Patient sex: M
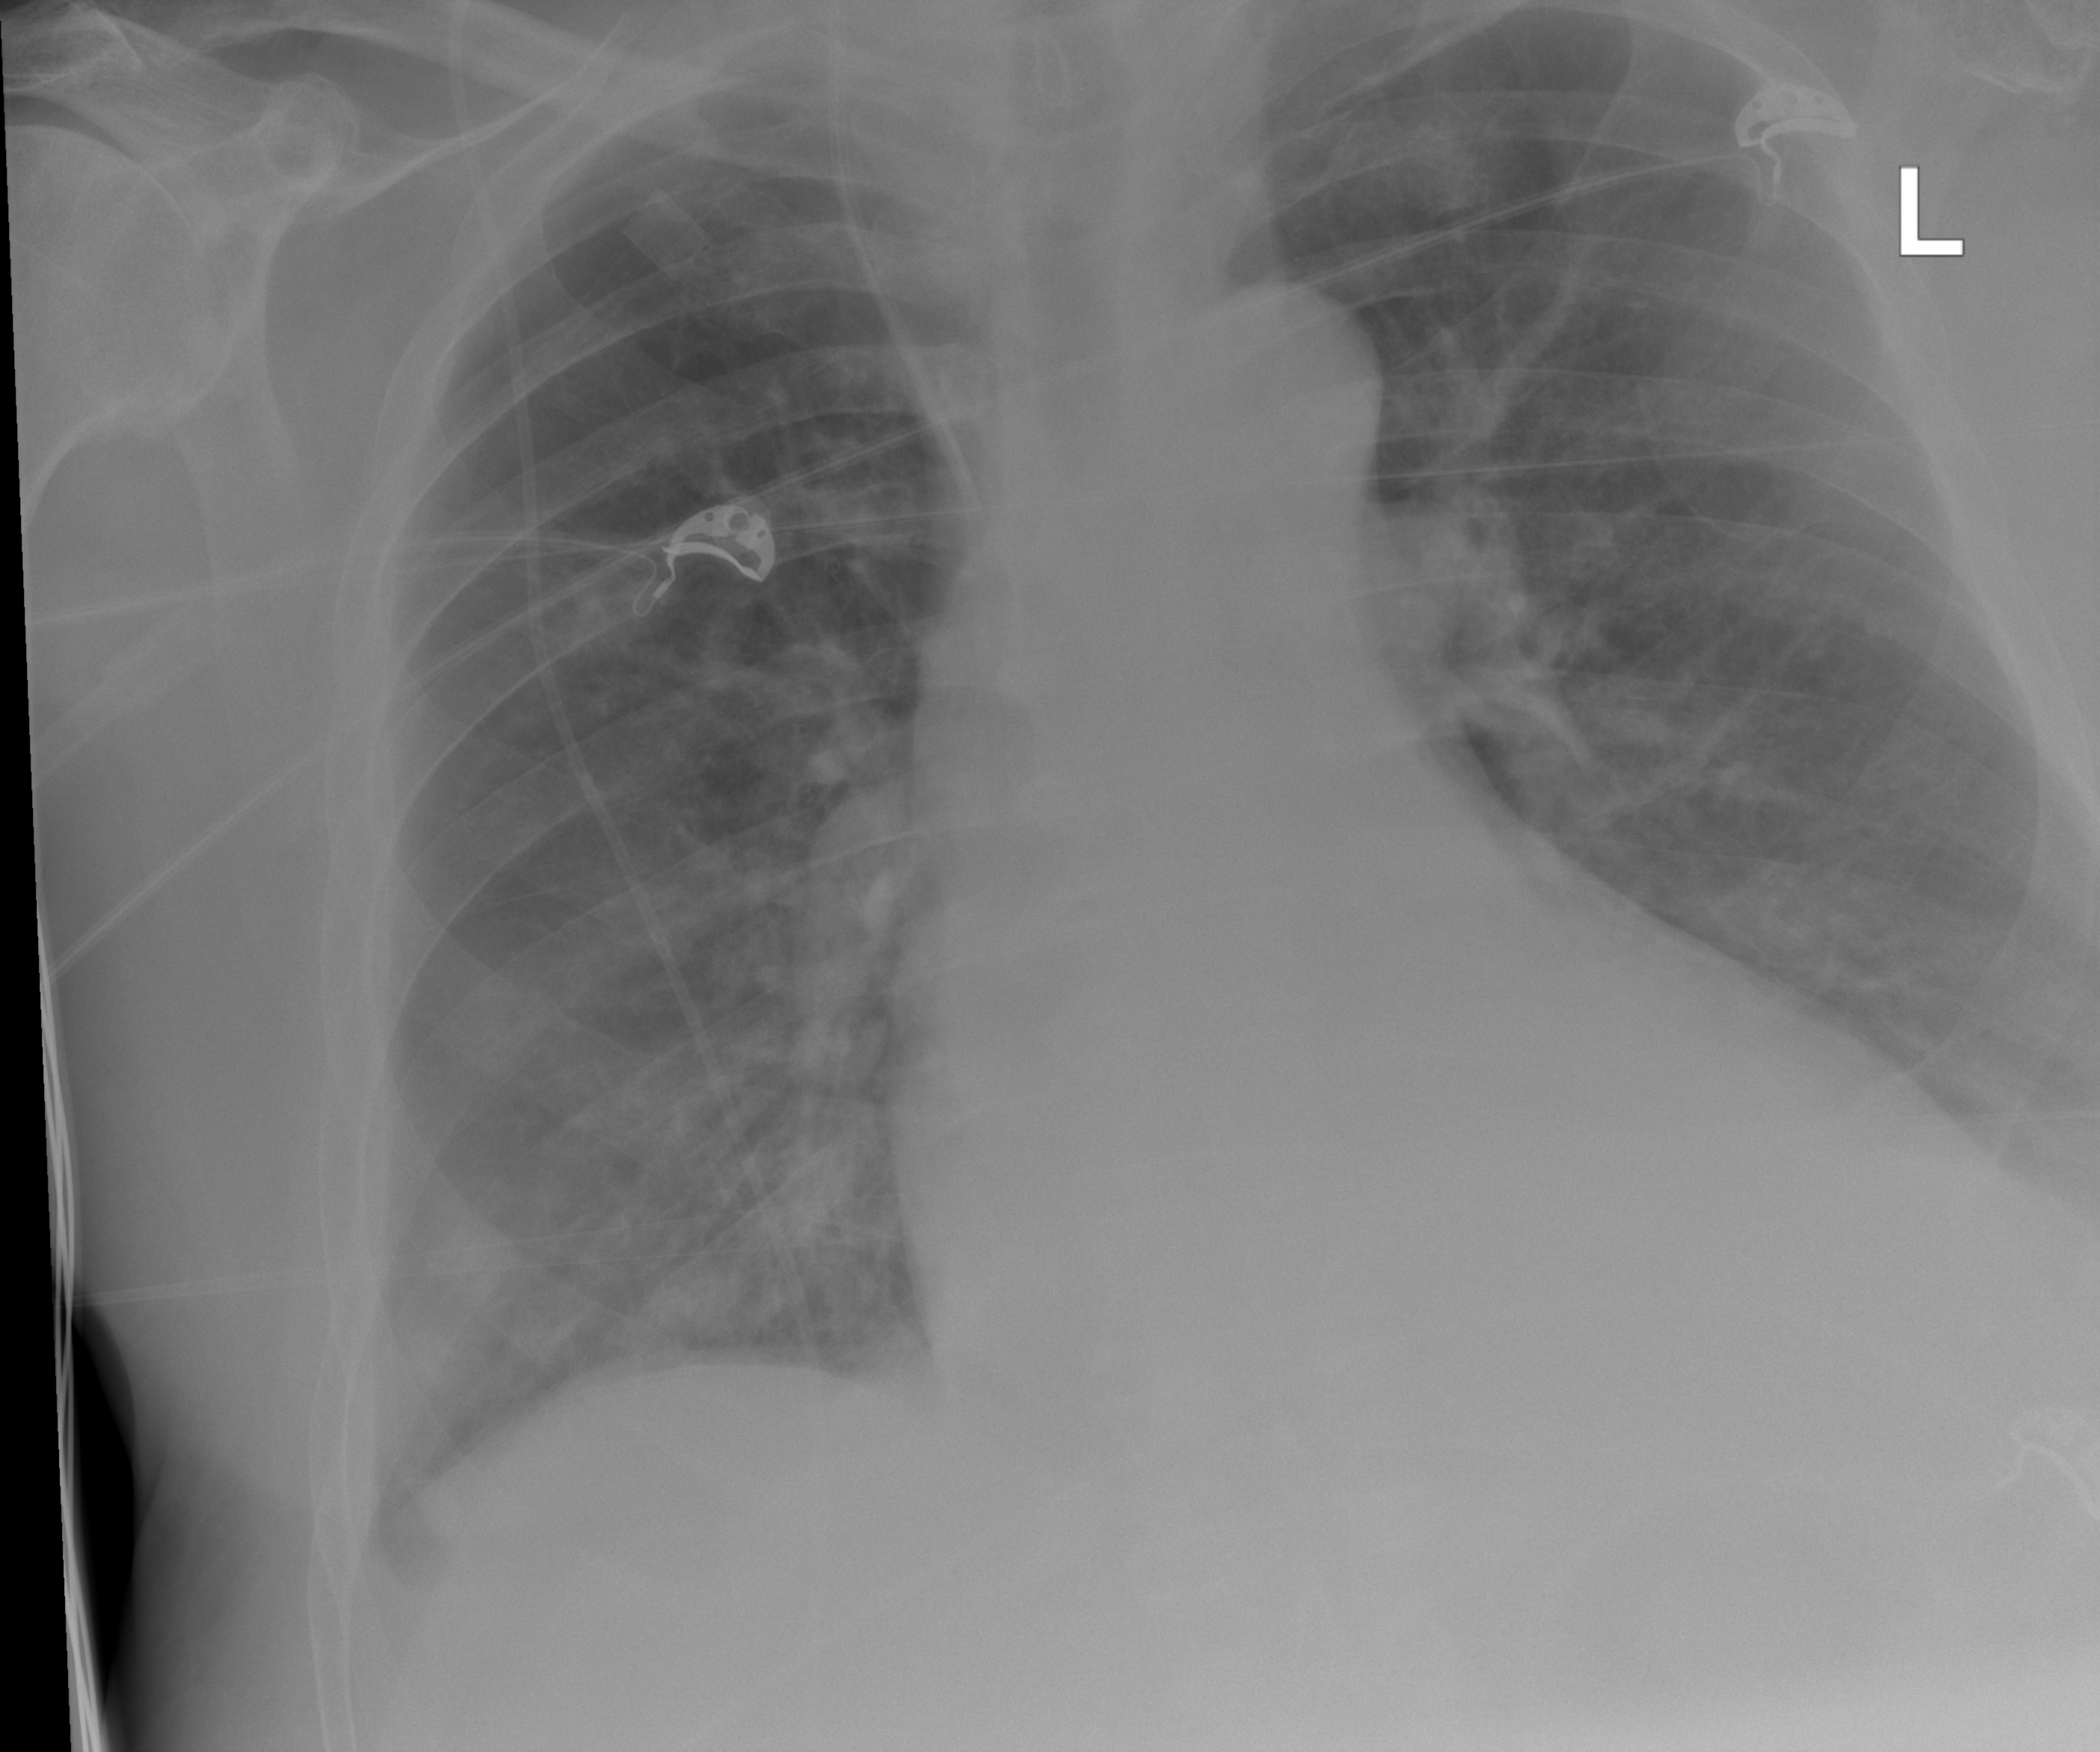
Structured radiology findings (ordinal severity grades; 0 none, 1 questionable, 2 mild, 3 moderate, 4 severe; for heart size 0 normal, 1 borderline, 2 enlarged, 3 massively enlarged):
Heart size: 2
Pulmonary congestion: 0
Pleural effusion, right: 0
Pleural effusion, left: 0
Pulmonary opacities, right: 2
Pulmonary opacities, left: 0
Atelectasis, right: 2
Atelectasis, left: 0